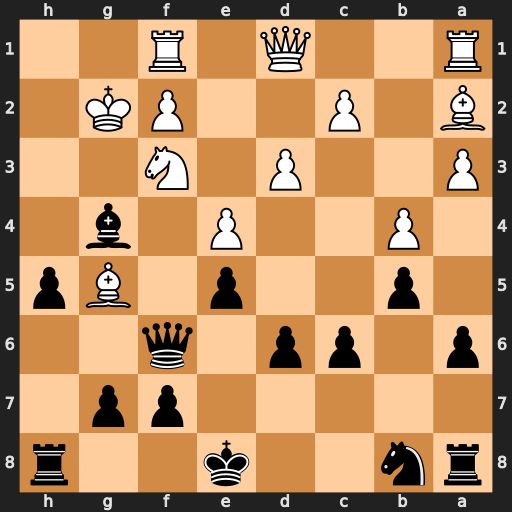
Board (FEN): rn2k2r/5pp1/p1pp1q2/1p2p1Bp/1P2P1b1/P2P1N2/B1P2PK1/R2Q1R2
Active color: b
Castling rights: kq
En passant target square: -
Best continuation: Bxf3+ Qxf3 Qxg5+